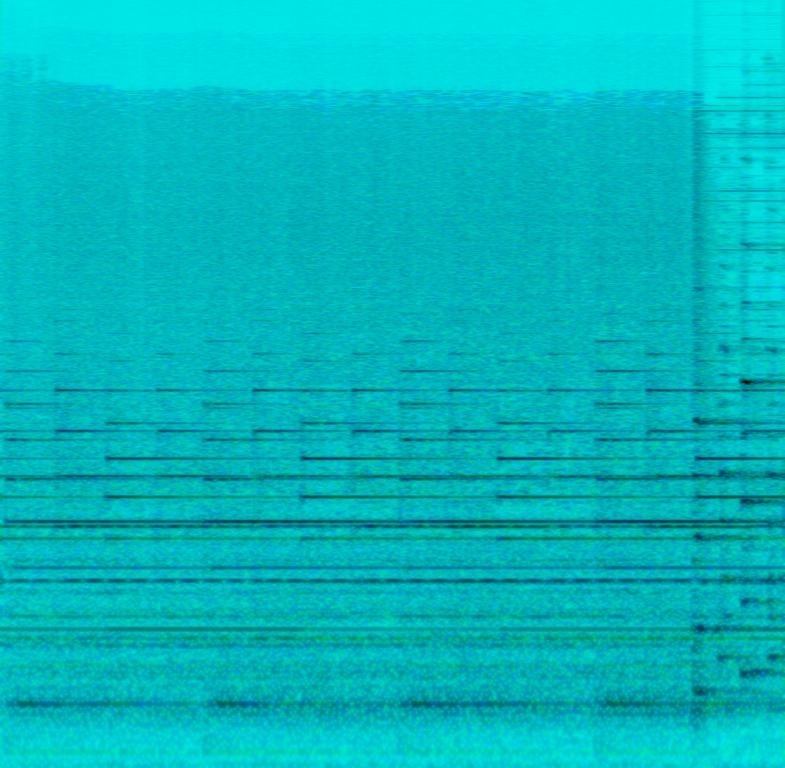
The low quality recording features church bells played over snare rolls, after which, at the end of the loop, there is a brass melody. It sounds suspenseful and intense in the beginning, but as soon as the brass melody appears, it sounds joyful. The recording is noisy.